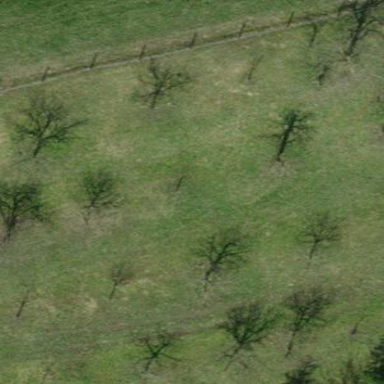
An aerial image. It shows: Orchard.